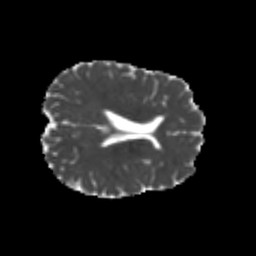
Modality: MD
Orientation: axial
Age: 23
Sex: female
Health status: healthy
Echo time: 0.074 s